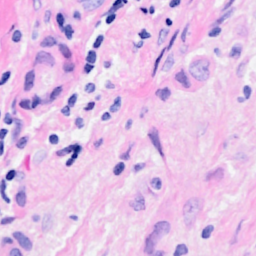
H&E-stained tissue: Breast